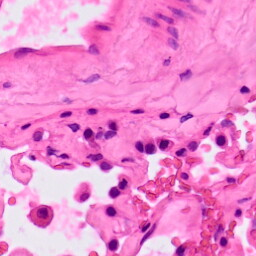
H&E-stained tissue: Lung